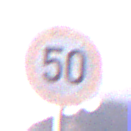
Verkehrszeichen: Geschwindigkeit50
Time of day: Dawn
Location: Outdoor (RoadRail)
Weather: Clear
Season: NotSpecified
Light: Natural